Current action and preconditions to check: path_clear

Your task: For each precondition in the list above, predict whether it will hold at this action.

Consider the current scene as observed from the mobile robot's camera, and analyze the predicted future states of all dynamic agents (e.g., people, animals, vehicles, or any moving entities) within the NEXT SECOND.

IMPORTANT: Only answer "very likely" if you are absolutely certain—based on strong, clear evidence—that a dynamic agent will violate the precondition in the predicted future state. Do NOT answer "very likely" for unlikely, ambiguous, or low-probability risks.

Ask yourself for each precondition: Is there a high probability, with clear and convincing evidence, that the predicted future states of any dynamic agent will interfere with the predicted future state of the currently executing action within the NEXT SECOND, causing that precondition to fail?

Assess the risk level based on these predictions. Use "likely" or "very likely" if motions create a clear risk of interference.

Use "neutral" or "improbable" if agents are nearby but their predicted paths are clearly diverging or non-conflicting.

Failure Risk Categories: "very improbable", "improbable", "neutral", "likely", "very likely"

Answer Format: Output ONLY the probability_of_failure value from these categories: "very improbable", "improbable", "neutral", "likely", "very likely"

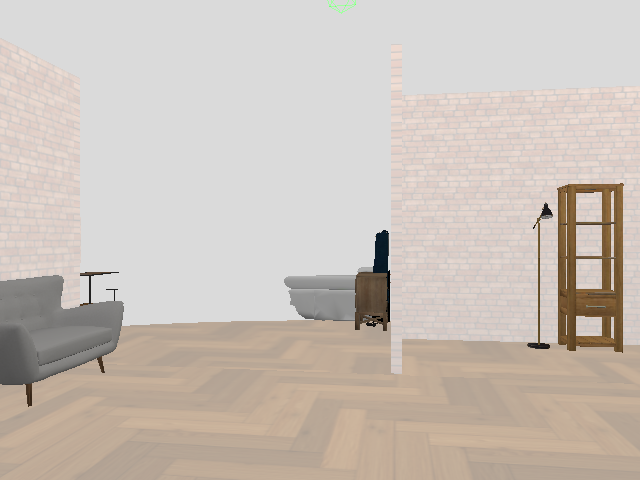

Answer: very improbable